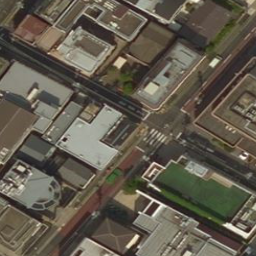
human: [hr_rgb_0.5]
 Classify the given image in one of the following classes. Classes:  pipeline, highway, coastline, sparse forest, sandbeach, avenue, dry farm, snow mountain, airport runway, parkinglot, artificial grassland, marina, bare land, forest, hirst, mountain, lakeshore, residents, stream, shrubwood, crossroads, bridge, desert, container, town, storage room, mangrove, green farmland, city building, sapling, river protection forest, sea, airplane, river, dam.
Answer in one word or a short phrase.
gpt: city building